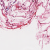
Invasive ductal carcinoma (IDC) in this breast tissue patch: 0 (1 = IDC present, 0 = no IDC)